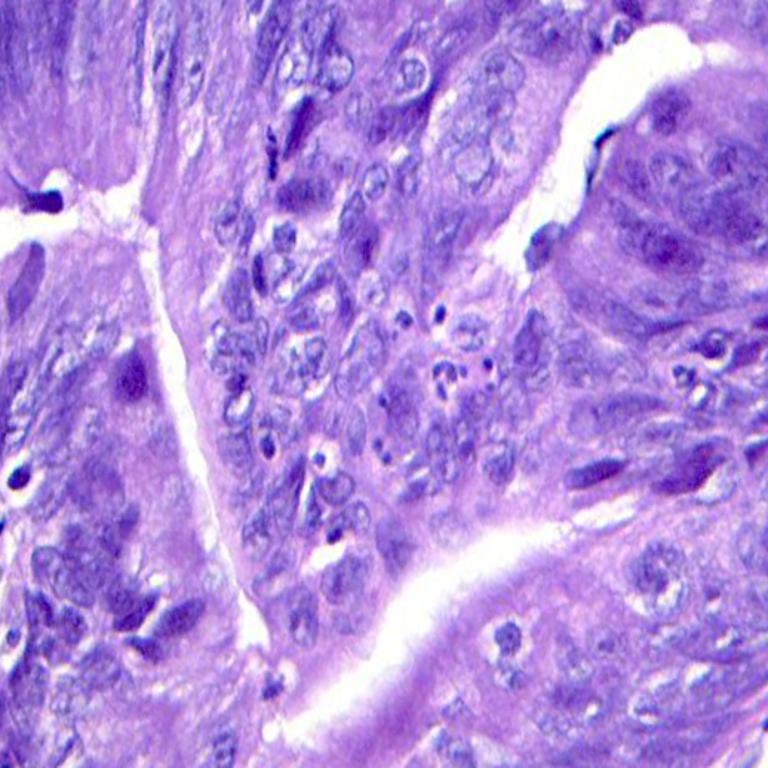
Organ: colon
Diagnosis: adenocarcinomas